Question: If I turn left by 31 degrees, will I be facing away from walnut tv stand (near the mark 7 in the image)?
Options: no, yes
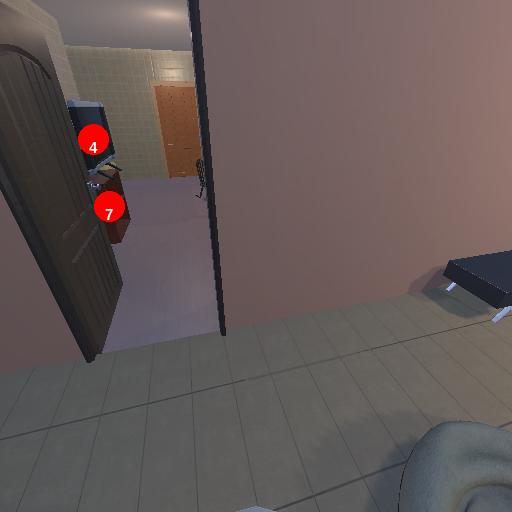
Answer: no